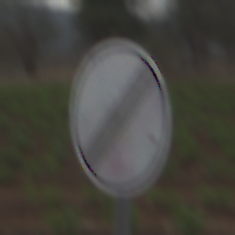
Verkehrszeichen: EndeSaemtlicherBegrenzungen
Umgebung: Outdoor, Nature
Tageszeit: Midday
Wetter: PartlyCloudy
Licht: Natural
Jahreszeit: NotSpecified
Kontrast: LowContrast